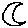
Label: moon